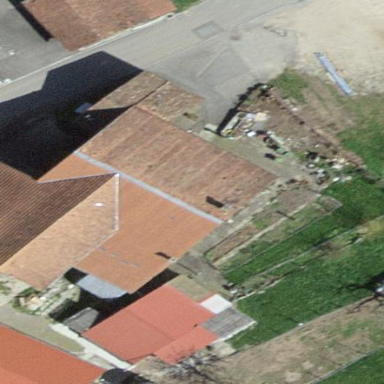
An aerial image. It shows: Farm building.